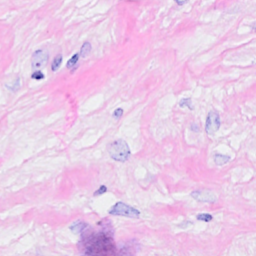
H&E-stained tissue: Breast